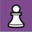
Piece: wP